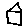
Label: house